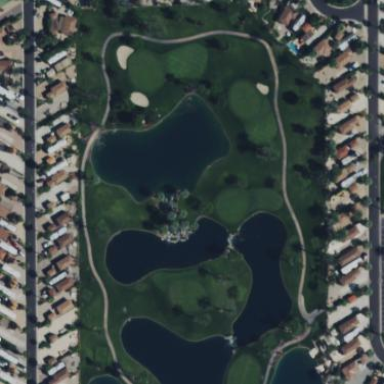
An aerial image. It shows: Golf course.